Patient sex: M
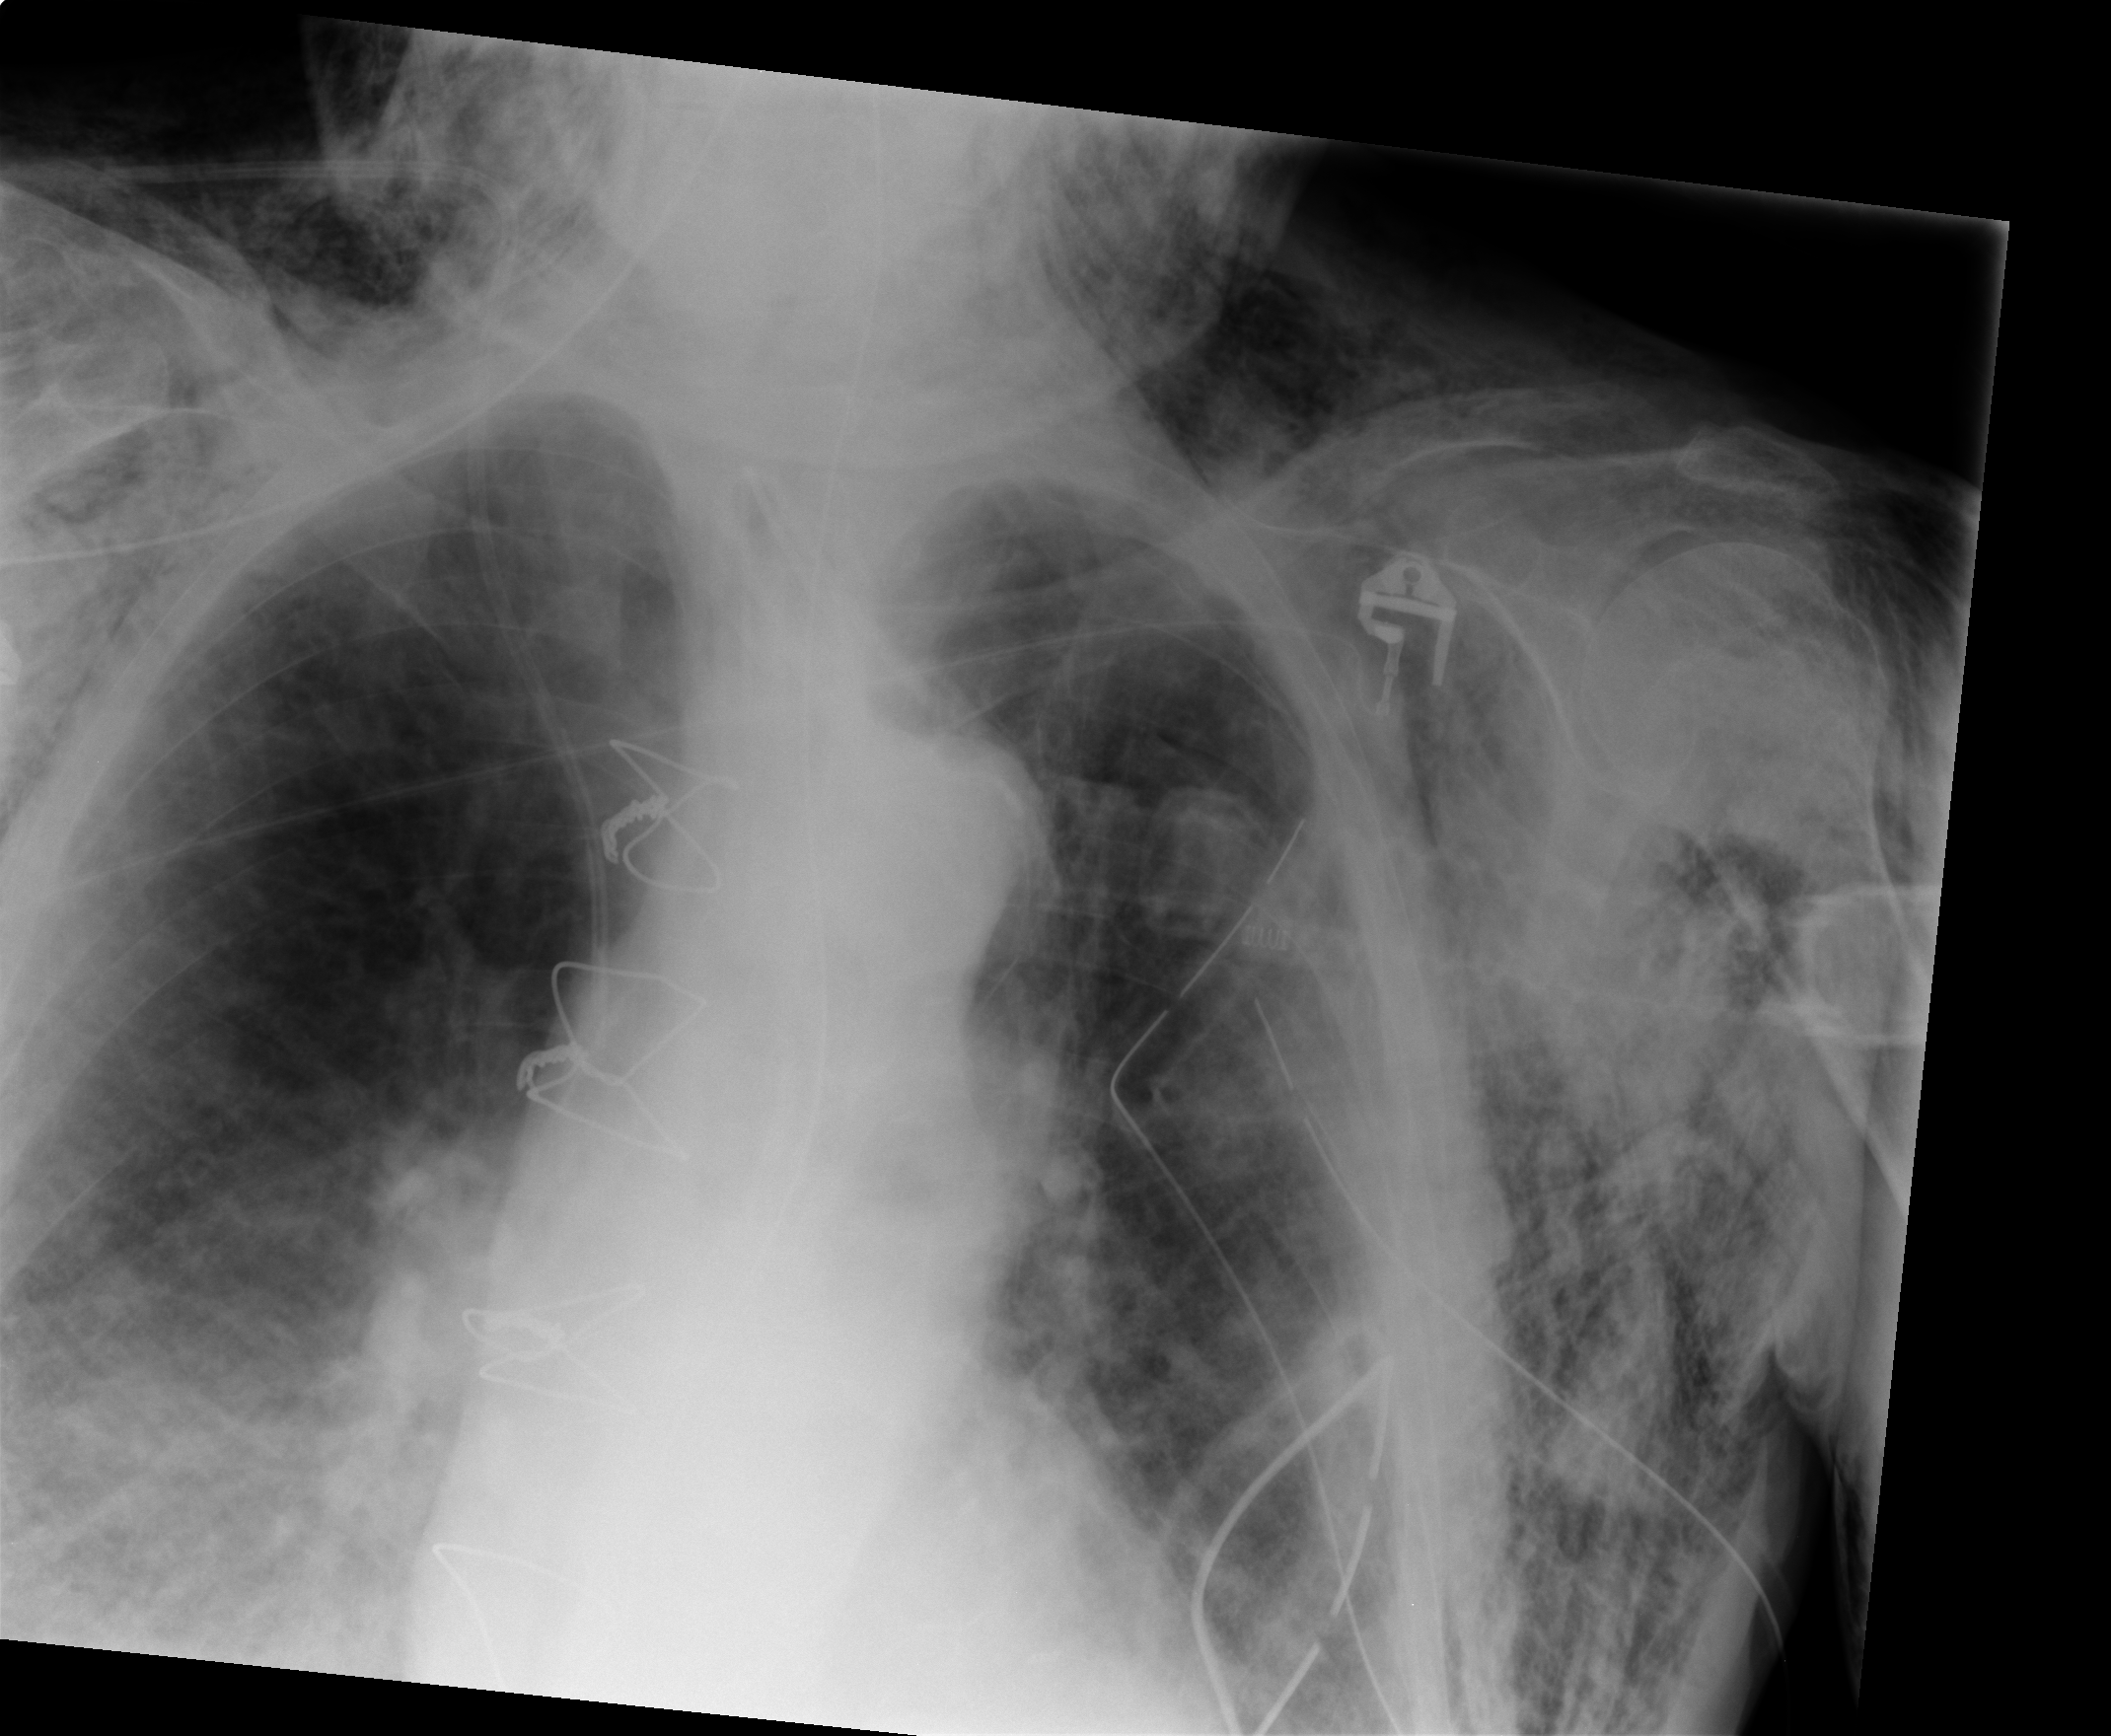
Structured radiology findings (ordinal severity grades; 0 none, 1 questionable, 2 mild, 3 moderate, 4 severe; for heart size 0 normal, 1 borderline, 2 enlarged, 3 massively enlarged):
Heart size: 1
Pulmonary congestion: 0
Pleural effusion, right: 1
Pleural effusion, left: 1
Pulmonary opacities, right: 0
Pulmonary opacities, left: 1
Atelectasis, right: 2
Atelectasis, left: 2